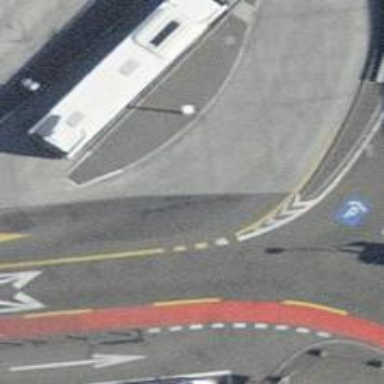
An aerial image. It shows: Asphalt platform for public transport.